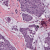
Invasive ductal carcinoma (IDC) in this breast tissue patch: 1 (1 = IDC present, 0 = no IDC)